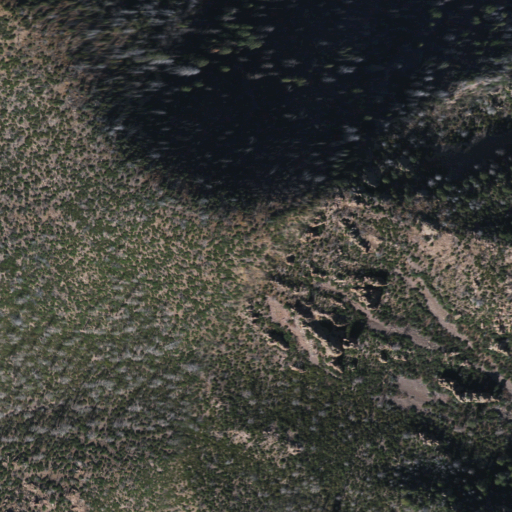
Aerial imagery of mountain in Arizona named Turtle Mountain containing shrub and evergreen forest